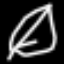
Label: leaf